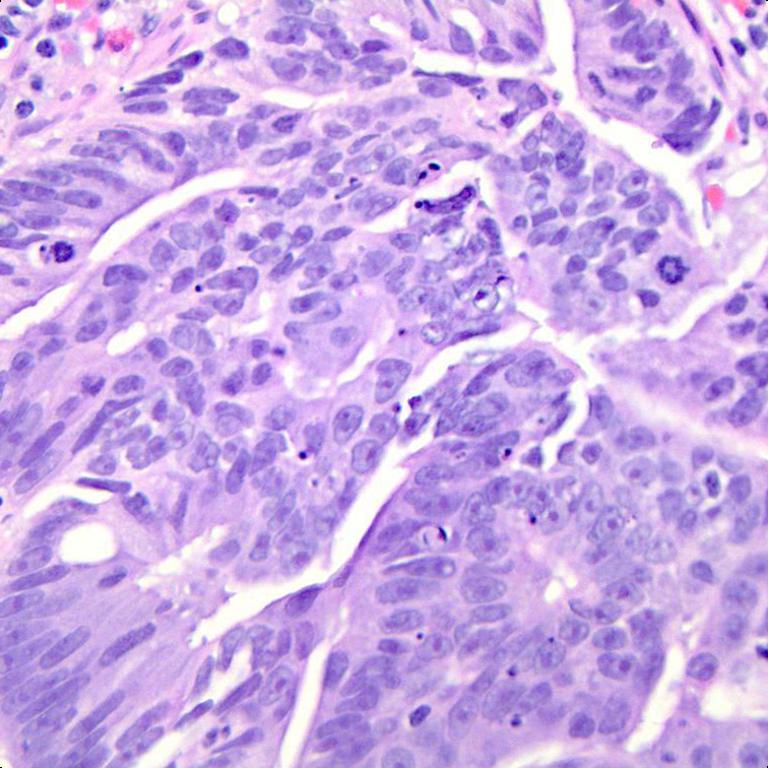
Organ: colon
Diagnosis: adenocarcinomas